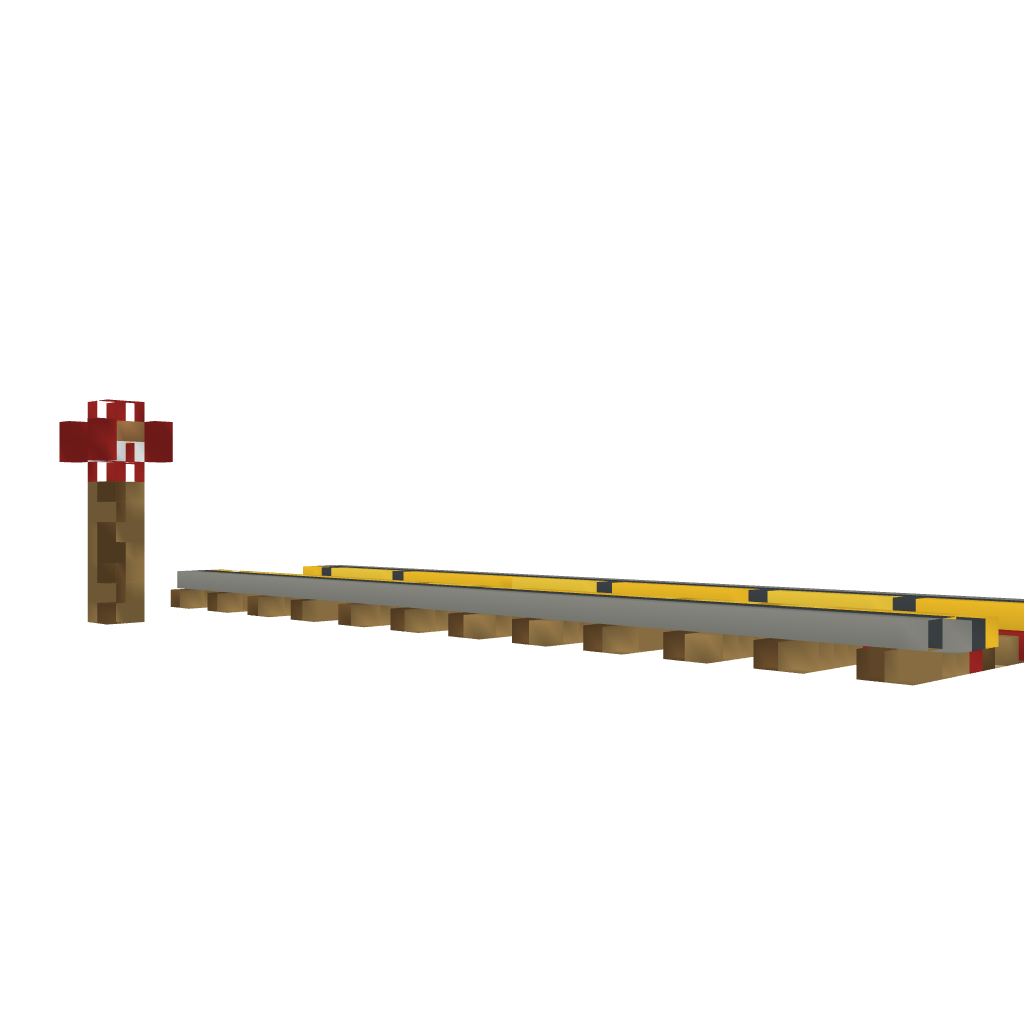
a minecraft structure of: Powered rails